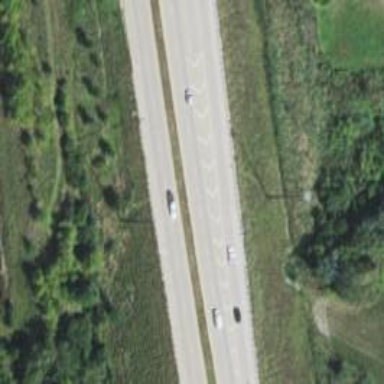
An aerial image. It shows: Primary highway with embankment.